Question: Can you please let me know how I can get the total and current number of the carousel slides in bootstrap like the image below?

I have an standard Bootstrap carousel and a '<div>' with the '.num' class to display the total and current number and I used this code to retrieve the numbers but it didn't go through
'''
$('.num').html(){
$('#myCarousel').carousel({number})
}
'''
Thanks
Please find a sample at this jsfiddle <URL>
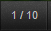
Answer: Each 'slide' has a '.item' class to it, you can get the total number of slides like this
'''
var totalItems = $('.item').length;
'''
Active 'slide' has a class named as 'active', you can get the index of 'active slide' like this
'''
var currentIndex = $('div.active').index() + 1;
'''
You can update these values by binding the bootstrap carousel 'slid' event like this
'''
$('#myCarousel').bind('slid', function() {
currentIndex = $('div.active').index() + 1;
$('.num').html(''+currentIndex+'/'+totalItems+'');
});
'''
<URL>